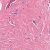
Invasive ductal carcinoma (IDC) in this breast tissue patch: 0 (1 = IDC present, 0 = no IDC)